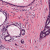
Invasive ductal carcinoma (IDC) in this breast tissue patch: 0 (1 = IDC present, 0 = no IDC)